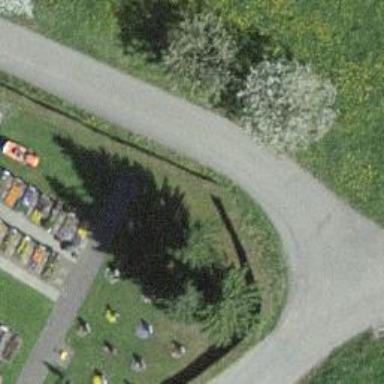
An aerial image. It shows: Well-maintained track road with grade 1 tracktype.